Aerial crown-view tile of a tropical tree (Barro Colorado Island, Panama), acquired 20250414:
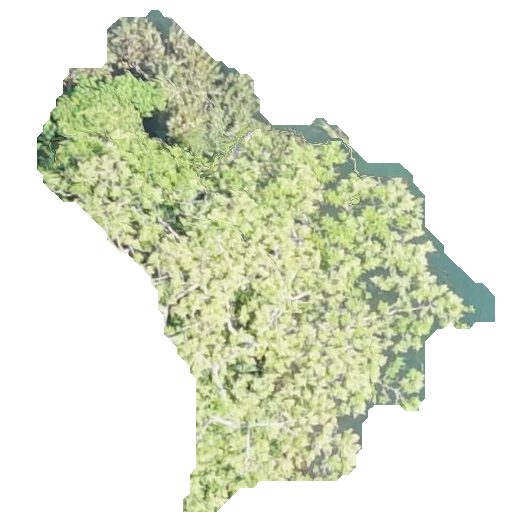
Species: Spondias mombin
GBIF accepted scientific name: Spondias mombin
Crown area: 169.99 m²